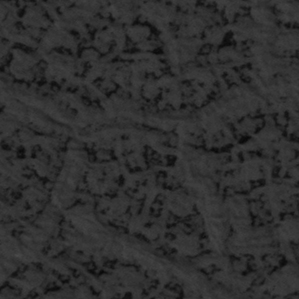
Label: frost